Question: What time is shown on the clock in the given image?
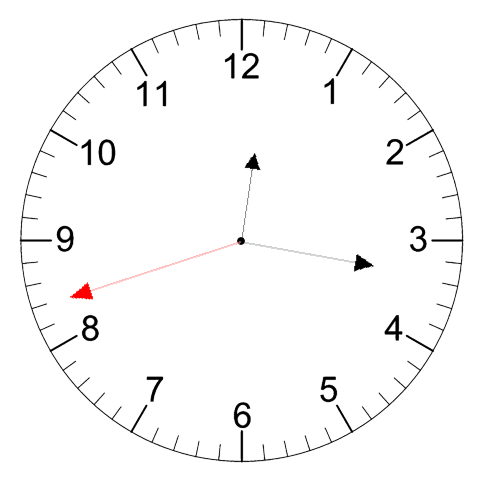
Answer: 12:16:42